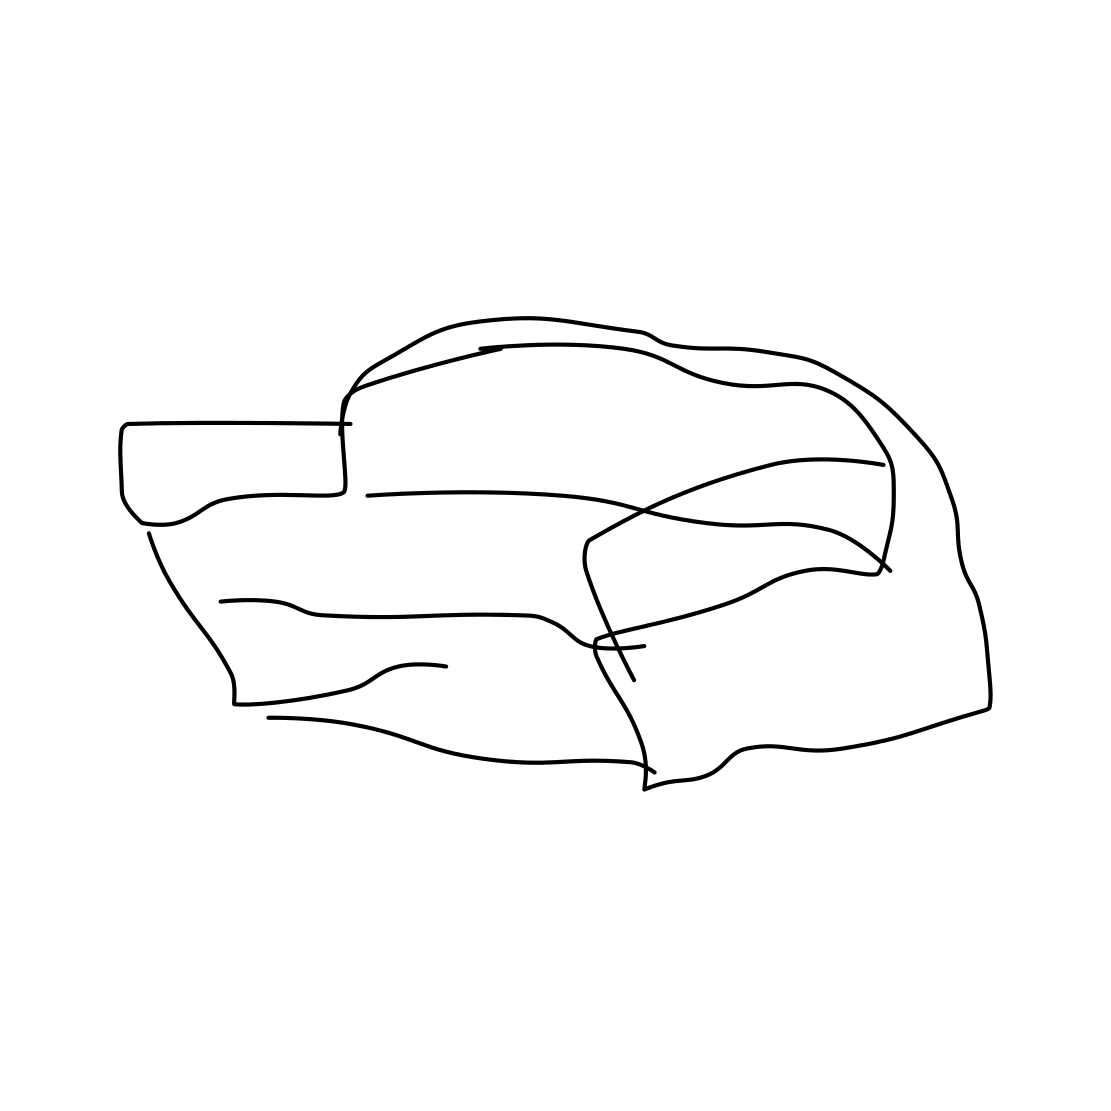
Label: couch